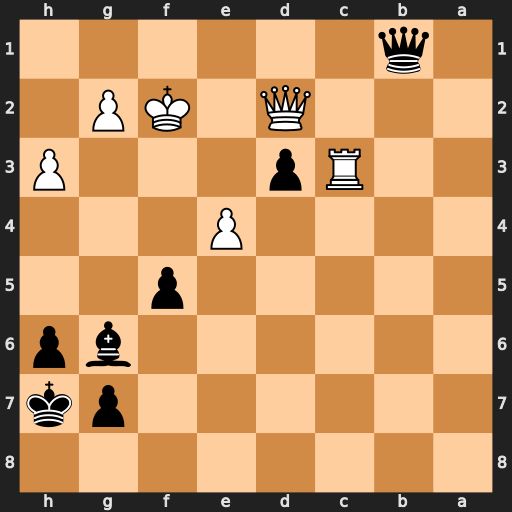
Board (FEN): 8/6pk/6bp/5p2/4P3/2Rp3P/3Q1KP1/1q6
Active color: b
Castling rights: -
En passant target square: -
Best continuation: Qb6+ Kg3 fxe4